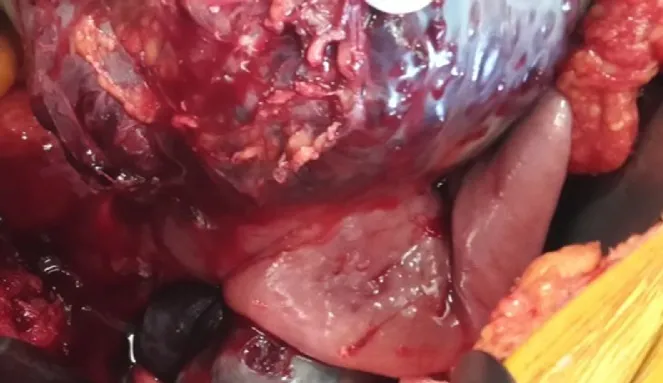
Detail of the tumoral mass arrising from the first jejunal segment.
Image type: medical_photograph (other_medical_photograph)